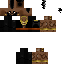
A male human skin with medium skin, wearing brown long hair dressed in a blue hoodie and black pants, featuring a closed mouth.